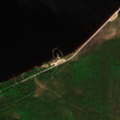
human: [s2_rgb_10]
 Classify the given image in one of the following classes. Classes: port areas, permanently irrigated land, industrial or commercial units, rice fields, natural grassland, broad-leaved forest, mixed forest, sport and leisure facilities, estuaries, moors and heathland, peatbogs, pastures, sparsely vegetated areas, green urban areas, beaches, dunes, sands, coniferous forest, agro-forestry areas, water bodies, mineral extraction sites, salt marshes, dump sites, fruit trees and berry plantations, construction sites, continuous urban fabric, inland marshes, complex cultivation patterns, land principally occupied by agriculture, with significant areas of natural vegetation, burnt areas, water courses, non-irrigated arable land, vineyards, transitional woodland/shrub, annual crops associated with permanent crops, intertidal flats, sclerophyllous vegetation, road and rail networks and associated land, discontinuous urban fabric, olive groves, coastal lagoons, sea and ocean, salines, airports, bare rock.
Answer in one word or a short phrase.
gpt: coniferous forest, mixed forest, transitional woodland/shrub, water bodies